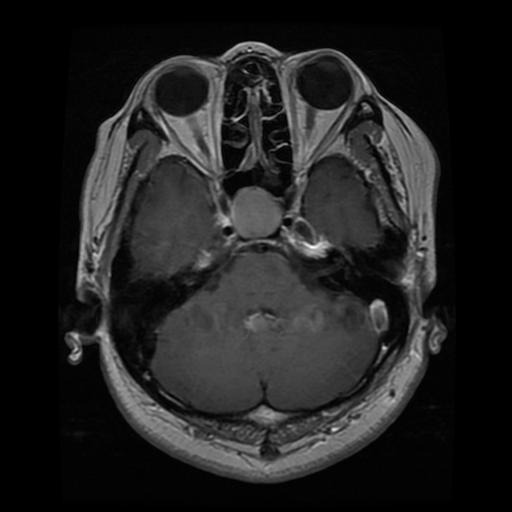
Label: pituitary